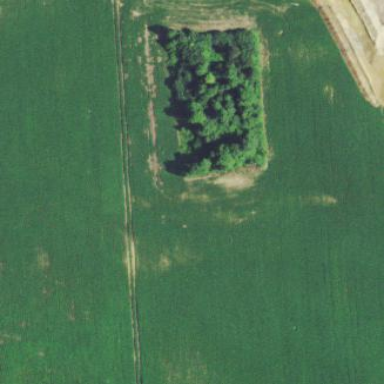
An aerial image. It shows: Serene woodland landscape.